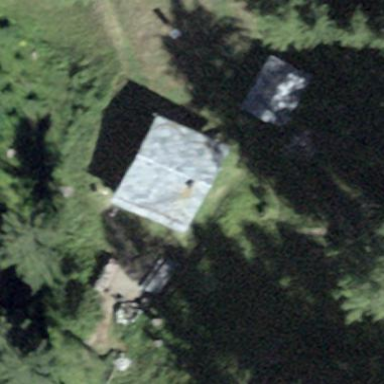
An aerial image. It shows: Detached building with gabled roof.